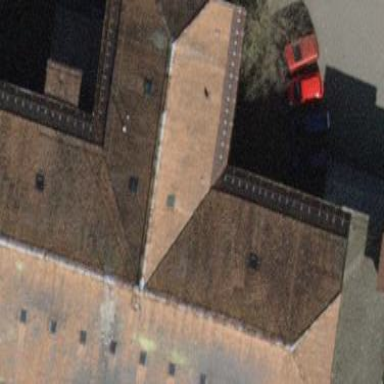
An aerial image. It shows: Industrial building.